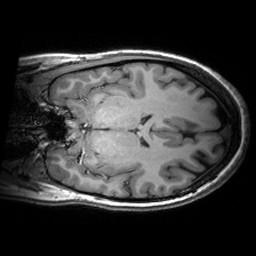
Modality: T1w
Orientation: coronal
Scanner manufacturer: siemens
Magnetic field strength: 3 T
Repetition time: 2.53 s
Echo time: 0.00299 s